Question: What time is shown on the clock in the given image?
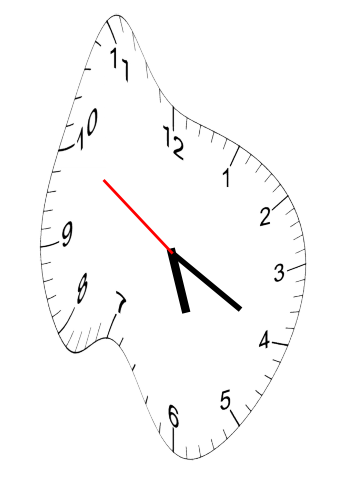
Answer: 05:19:50